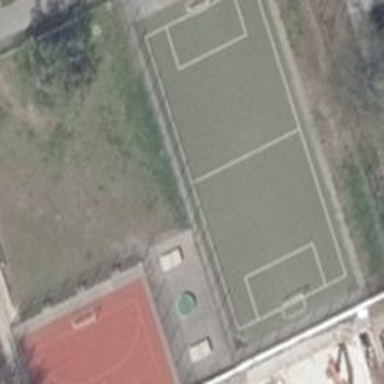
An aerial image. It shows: Multi-sport pitch for leisure and various sports activities.